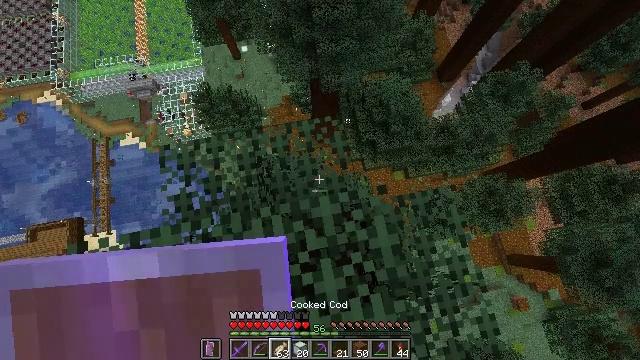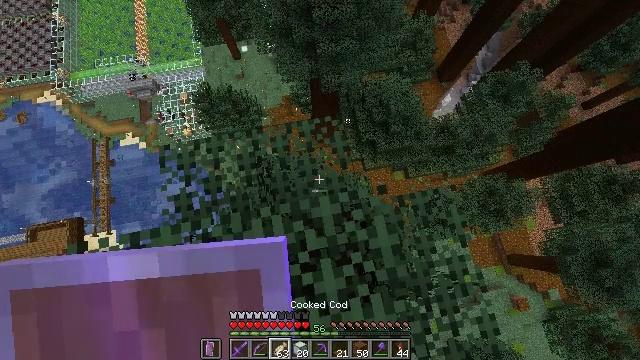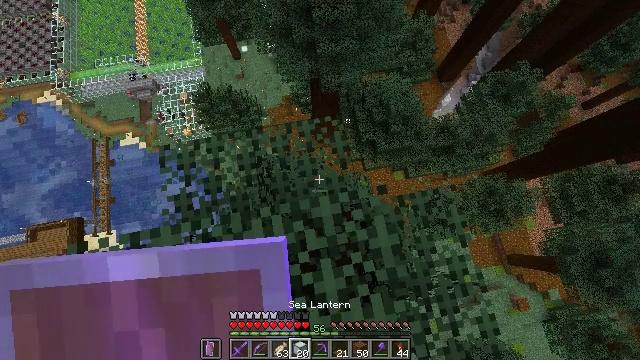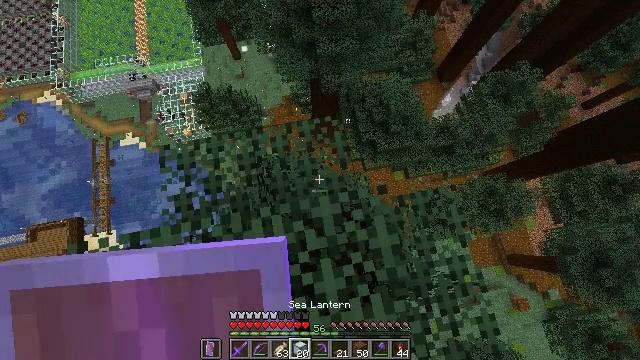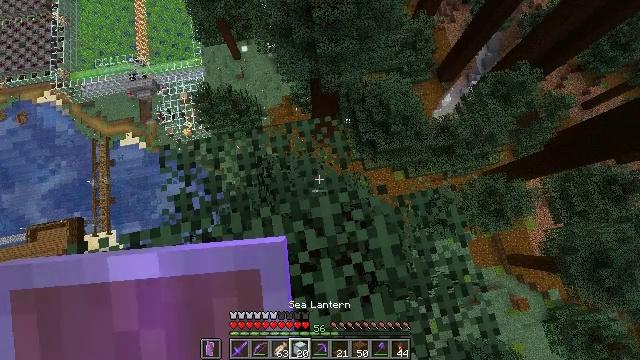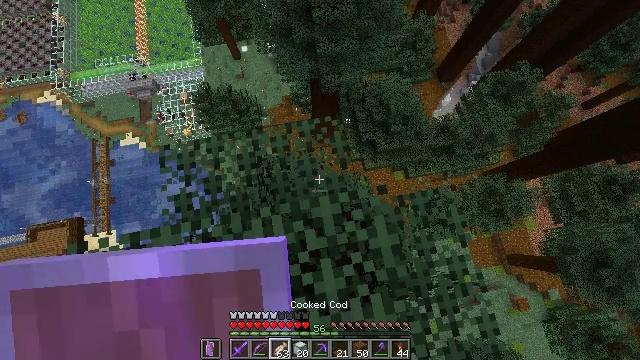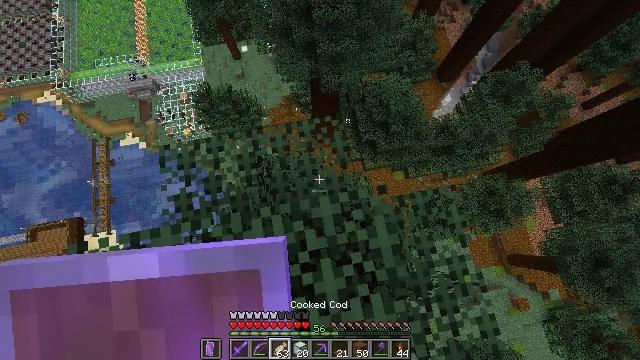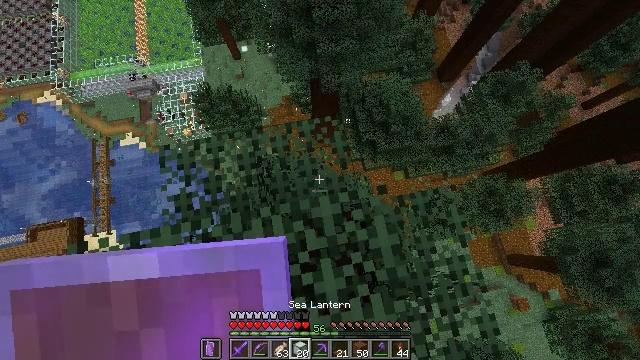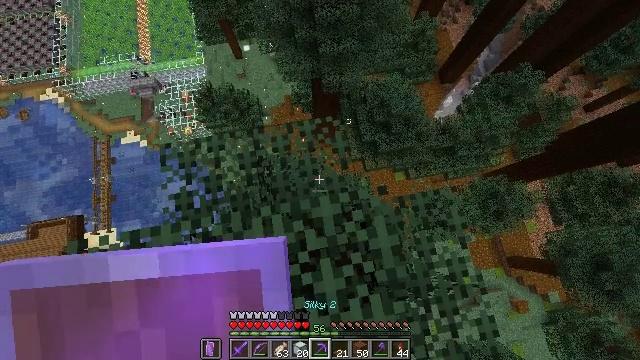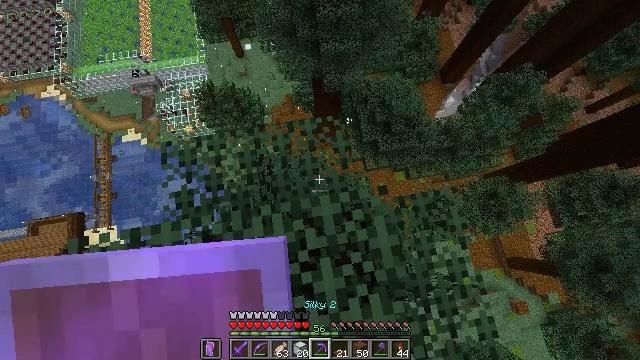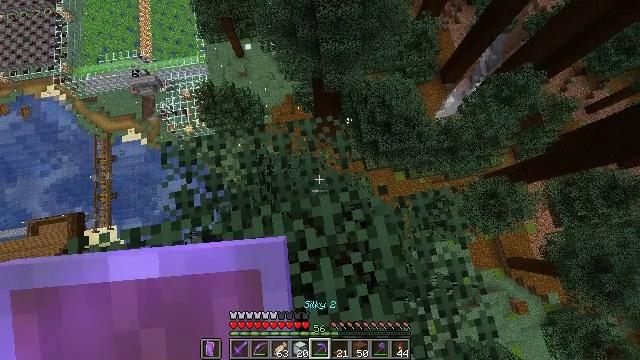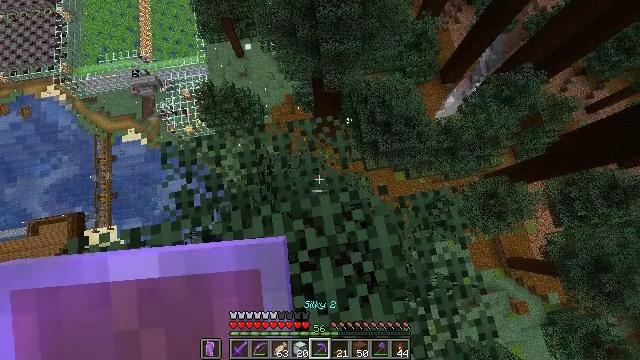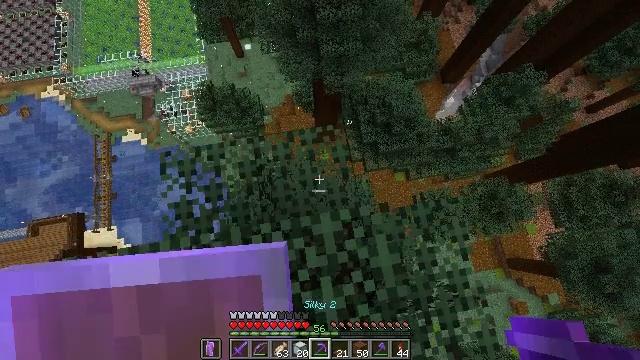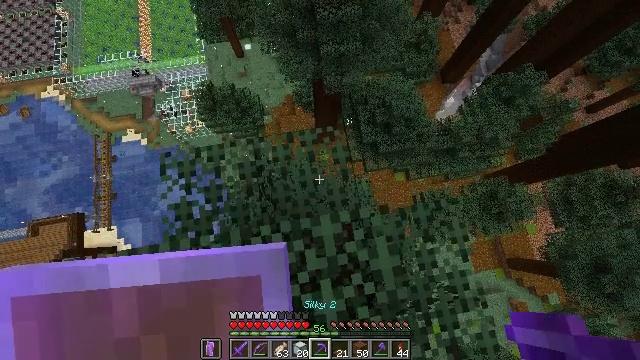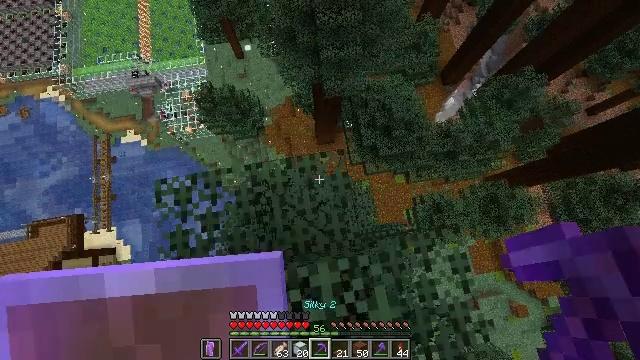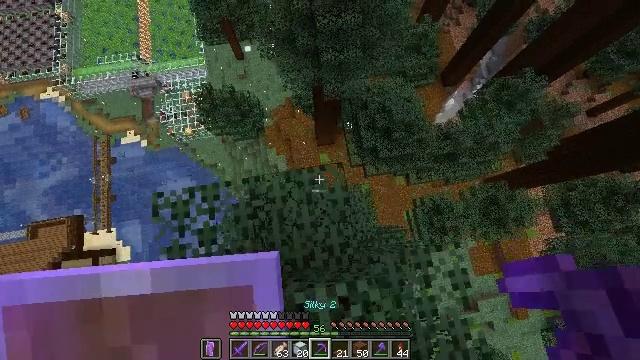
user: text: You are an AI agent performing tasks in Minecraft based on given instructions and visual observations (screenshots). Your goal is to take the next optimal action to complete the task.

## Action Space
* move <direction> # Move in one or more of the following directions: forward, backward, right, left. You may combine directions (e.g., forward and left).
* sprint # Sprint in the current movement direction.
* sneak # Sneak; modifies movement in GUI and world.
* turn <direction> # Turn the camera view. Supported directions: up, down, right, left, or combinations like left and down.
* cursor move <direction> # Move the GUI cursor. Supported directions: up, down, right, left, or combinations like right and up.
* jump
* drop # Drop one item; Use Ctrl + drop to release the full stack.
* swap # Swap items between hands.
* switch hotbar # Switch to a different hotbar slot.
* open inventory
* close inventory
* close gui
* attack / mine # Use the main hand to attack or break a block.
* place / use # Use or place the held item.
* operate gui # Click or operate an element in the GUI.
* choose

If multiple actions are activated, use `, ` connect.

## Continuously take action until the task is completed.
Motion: motion action
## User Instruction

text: Attack the green carpet to retrieve it.
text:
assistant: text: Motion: no_op
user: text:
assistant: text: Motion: no_op
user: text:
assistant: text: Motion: no_op
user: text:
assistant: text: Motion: no_op
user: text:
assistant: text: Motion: no_op
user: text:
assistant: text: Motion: no_op
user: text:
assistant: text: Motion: no_op
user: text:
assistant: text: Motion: no_op
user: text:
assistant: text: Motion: no_op
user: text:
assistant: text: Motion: no_op
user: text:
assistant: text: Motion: no_op
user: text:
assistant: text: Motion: move forward
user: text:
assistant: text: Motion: move forward
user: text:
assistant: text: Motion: move forward
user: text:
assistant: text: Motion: move forward
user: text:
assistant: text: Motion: move forward, turn left
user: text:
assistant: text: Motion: move forward
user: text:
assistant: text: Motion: move forward
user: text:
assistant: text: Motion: no_op
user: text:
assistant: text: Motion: no_op
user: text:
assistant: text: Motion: no_op
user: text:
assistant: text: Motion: no_op
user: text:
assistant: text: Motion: no_op
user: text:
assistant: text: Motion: no_op
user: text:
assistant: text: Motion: no_op
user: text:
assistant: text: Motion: no_op
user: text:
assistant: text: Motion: no_op
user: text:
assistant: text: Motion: no_op
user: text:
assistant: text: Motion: no_op
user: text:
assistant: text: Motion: no_op